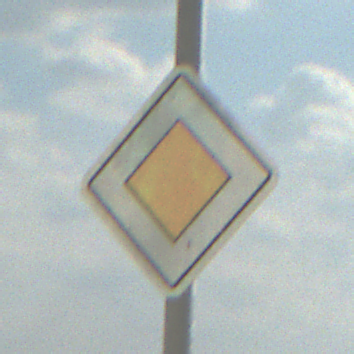
Verkehrszeichen: Vorfahrtsstrasse
Umgebung: Outdoor, Beach
Tageszeit: MorningAfternoon
Wetter: PartlyCloudy
Licht: Natural
Jahreszeit: NotSpecified
Kontrast: HighContrast